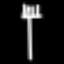
Label: fork